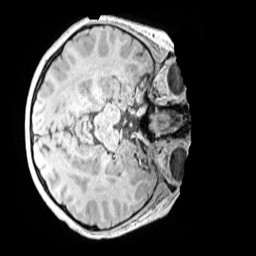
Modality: MP2RAGE
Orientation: axial
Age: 12
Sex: male
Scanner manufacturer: siemens
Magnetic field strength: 3 T
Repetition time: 4 s
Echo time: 0.00299 s